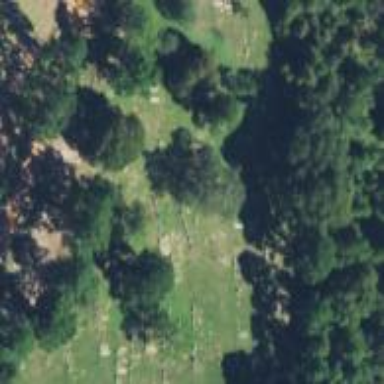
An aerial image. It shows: Cemetery.